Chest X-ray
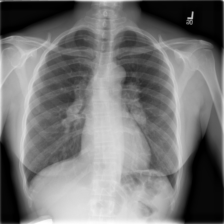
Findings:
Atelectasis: negative
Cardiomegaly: negative
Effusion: negative
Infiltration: negative
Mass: negative
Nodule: negative
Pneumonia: negative
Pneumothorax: negative
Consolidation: negative
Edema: negative
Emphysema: negative
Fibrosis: negative
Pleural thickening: negative
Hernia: negative